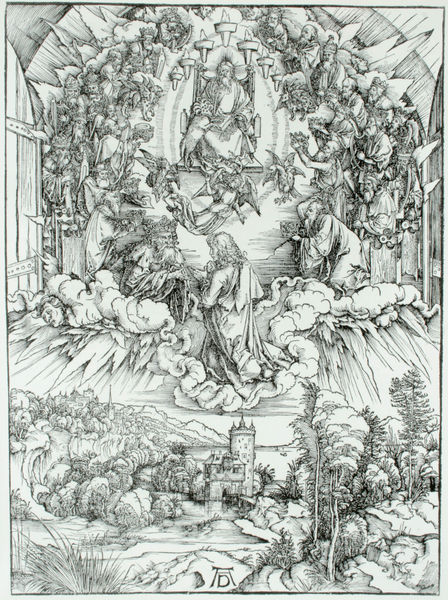
Titel: Apokalypse - Johannes vor Gottvater und den Ältesten
Künstler: Albrecht Dürer
Institution: (Seriendruck)
Schlagwörter: baum, dunkel, flügel, gott, himmel, schatten, wasser, weiß, wolken, bäume, fluss, kirchturm, landschaft, menschen, see, stadt, hell, holz, lampen, licht, männer, schwarz, skizze, tür, zeichnung, gras, schloss, weg, wolke, bart, gericht, bibel, falten, signatur, erde, horizont, boden, vater, krone, renaissance, wald, turm, engel, holzschnitt, bogen, türen, berge, grafik, türe, figuren, kaiser, könig, thron, gefaltet, symmetrie, kerzen, leuchter, türflügel, tor, zinnen, lamm, buch, burg, blitze, strahlen, druck, druckgraphik, druckgrafik, monogramm, schraffur, radierung, stich, seite, schwarzweiß, gebet, scharniere, nimbus, christus, jesus, jüngstes gericht, wesen, knieend, vision, religiös, sieben, erscheinung, heiliger, elisabeth, heilige, dürer, verehrung, register, kupferstich, anbetung, glauben, petrus, ciel, aufnahme, weise, himmelfahrt, burgen, wals, nürnberg, verschlag, got, apotheose, kuperstich, fackeln, chateau, albrecht, albrecht dürer, mandorla, ange, anges, gottvater, terre, köni, durer, weltenrichter, himmlisch, dieu, trinität, jüngste gericht, menchen, himmelreich, himmelstor, cherubimen, gras landschaft, lndschaft, seelige, seeligen, religion, cieux, strahlen kranz licht, wloken, jungstgericht, heiligen könige, ältesten, ieu, mortel, immortel, dreiieinigkeit